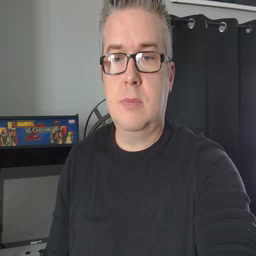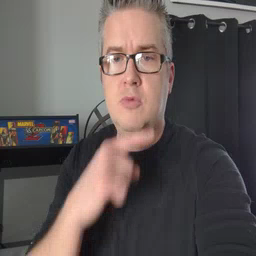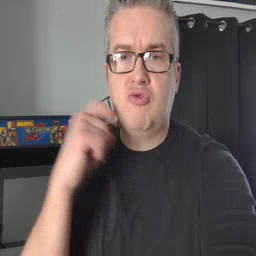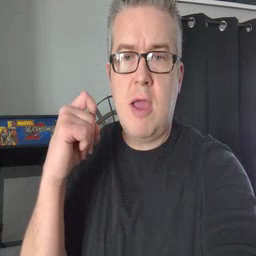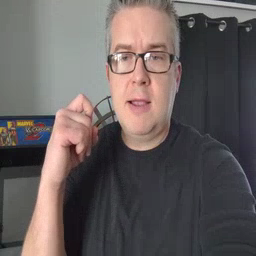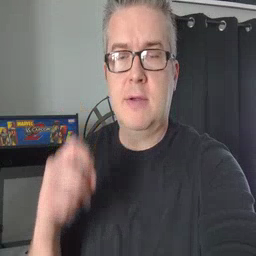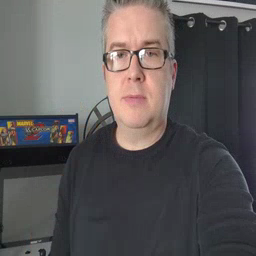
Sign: dry